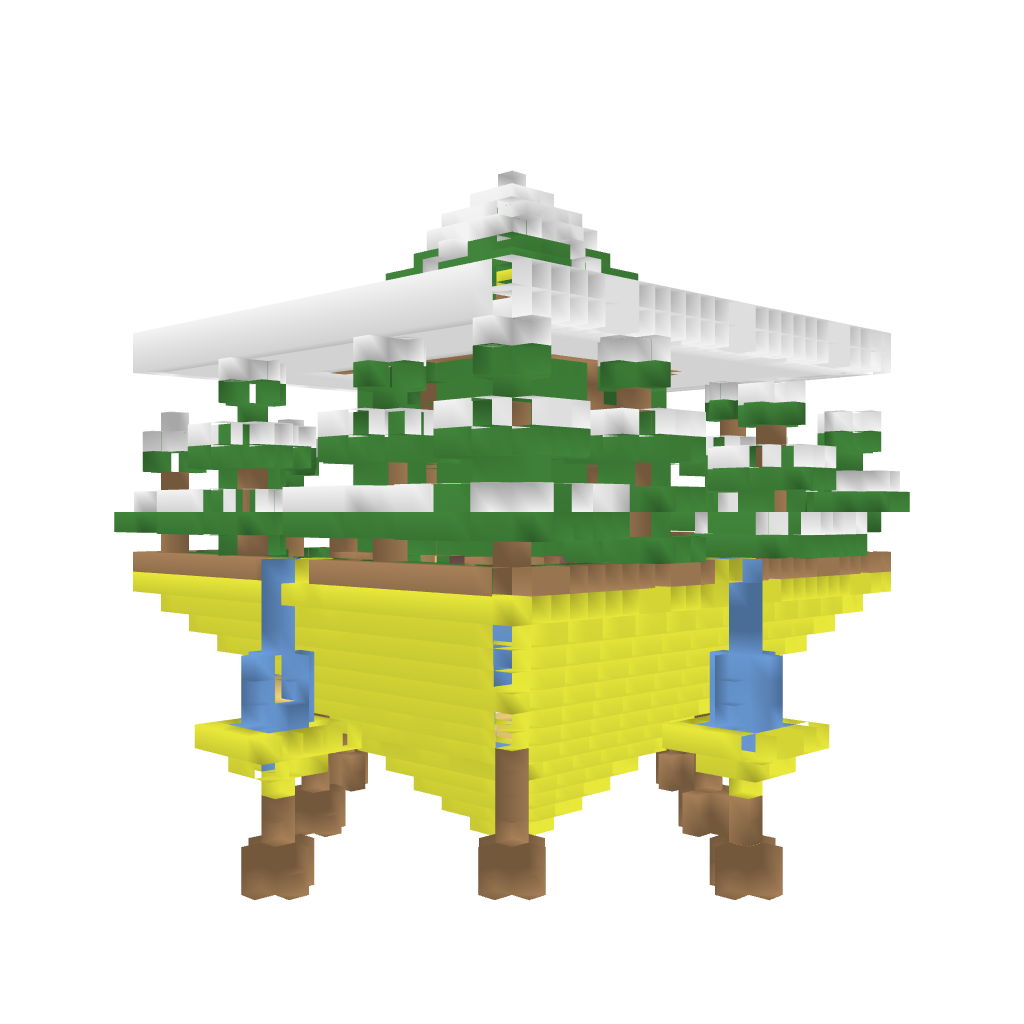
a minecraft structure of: Inverted Pyramid Nature Shrine high quality